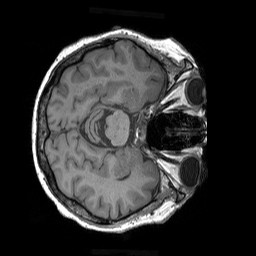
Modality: T1w
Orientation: axial
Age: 78
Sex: female
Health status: healthy
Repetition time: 1.9 s
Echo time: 0.00252 s